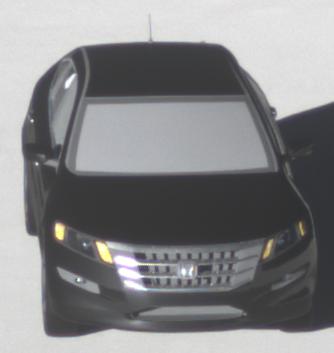
Make: Honda
Model: Crosstour
Detailed model: -
Model produced from: 2009
Model produced until: 2012
Doors: 4
Color: black
Road condition: dry road
Daytime: morning or afternoon
Contrast: high contrast